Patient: sex F, age 56
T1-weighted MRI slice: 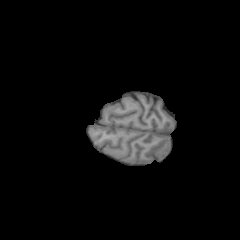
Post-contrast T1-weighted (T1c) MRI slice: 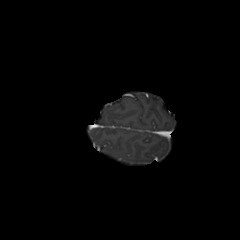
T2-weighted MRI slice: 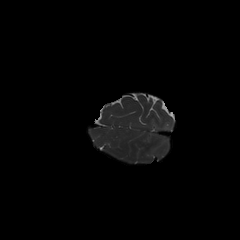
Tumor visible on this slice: no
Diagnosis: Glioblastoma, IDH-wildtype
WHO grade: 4